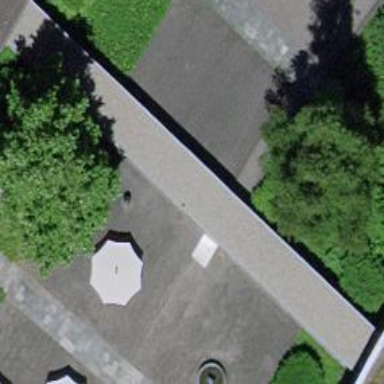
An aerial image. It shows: View of roof of building.